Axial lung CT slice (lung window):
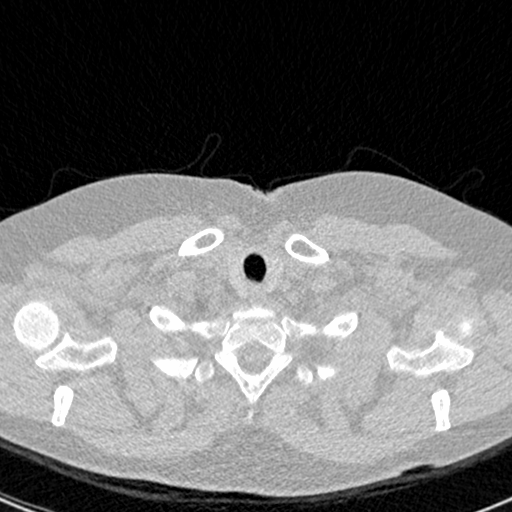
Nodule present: no